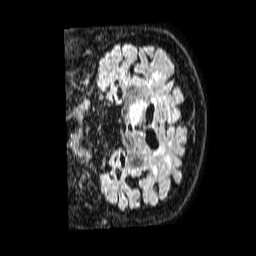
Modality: FLAIR
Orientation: coronal
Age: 81
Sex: female
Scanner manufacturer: philips
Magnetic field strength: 1.5 T
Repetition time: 4.8 s
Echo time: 0.3 s